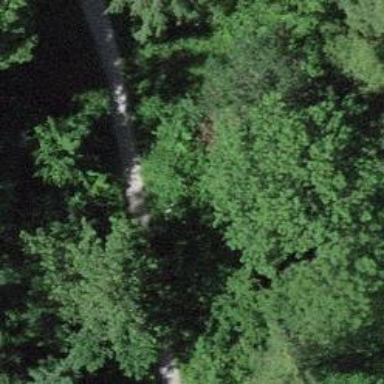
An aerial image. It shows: Path with fine gravel surface.